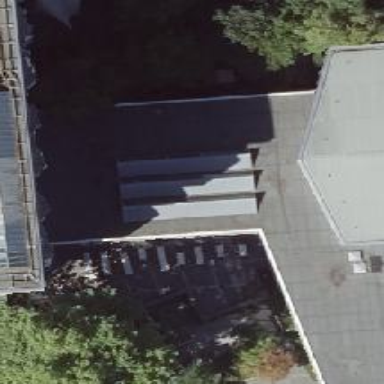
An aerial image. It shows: Canteen.